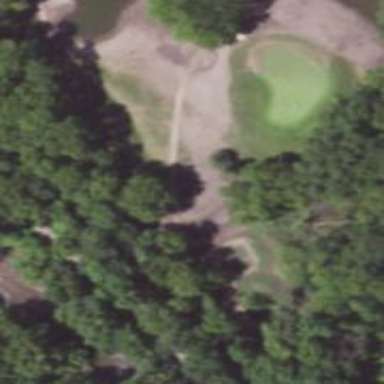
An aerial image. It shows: Golf hole on golf course.